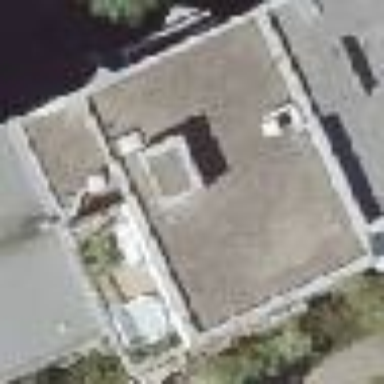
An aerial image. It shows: Flat-roofed apartment building.